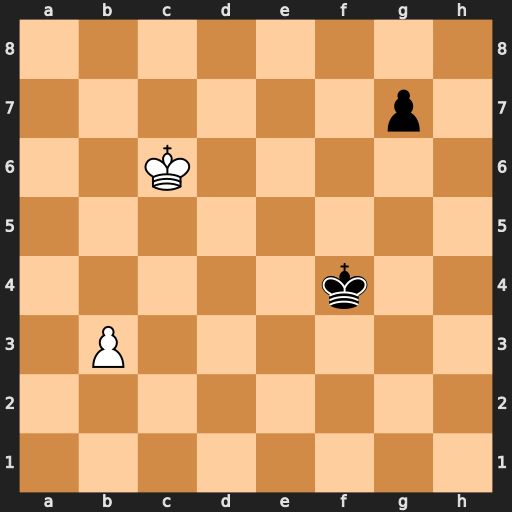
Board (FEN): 8/6p1/2K5/8/5k2/1P6/8/8
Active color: w
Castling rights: -
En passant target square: -
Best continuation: b4 g5 b5 g4 b6 g3 b7